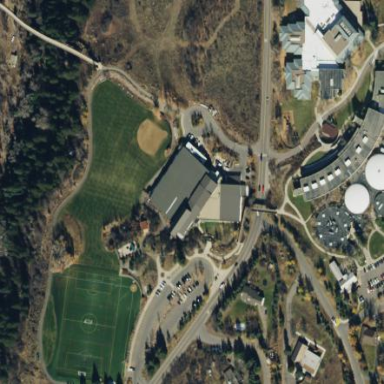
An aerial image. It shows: Sports center building.